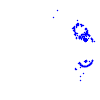
Particle: kaon